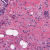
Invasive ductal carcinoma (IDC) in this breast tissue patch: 0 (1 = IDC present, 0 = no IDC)